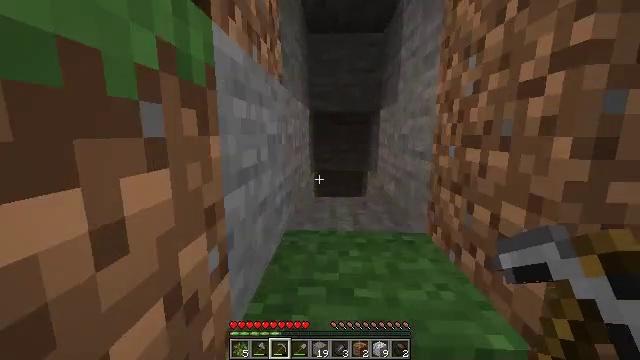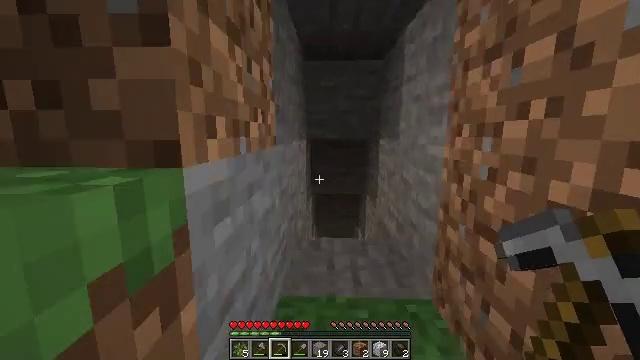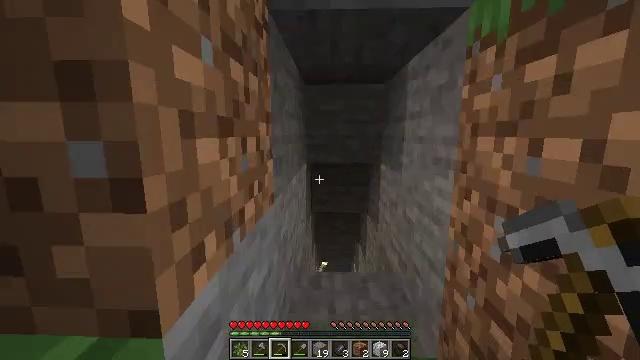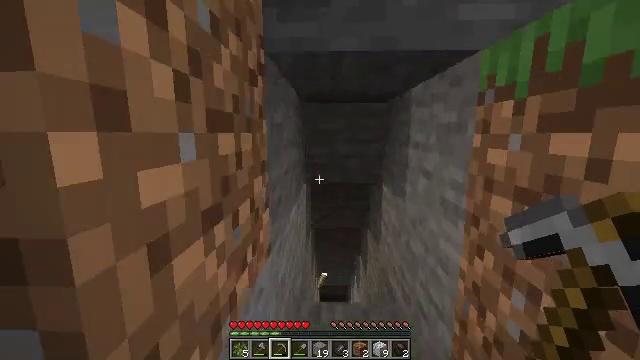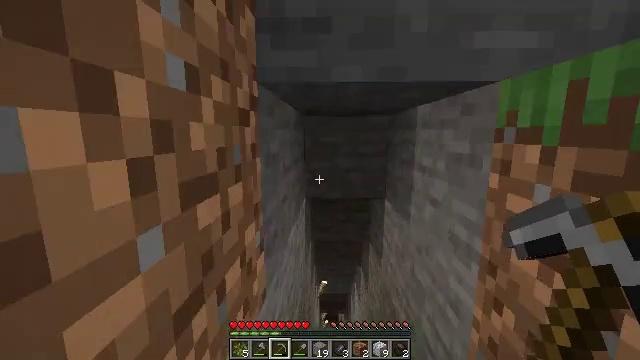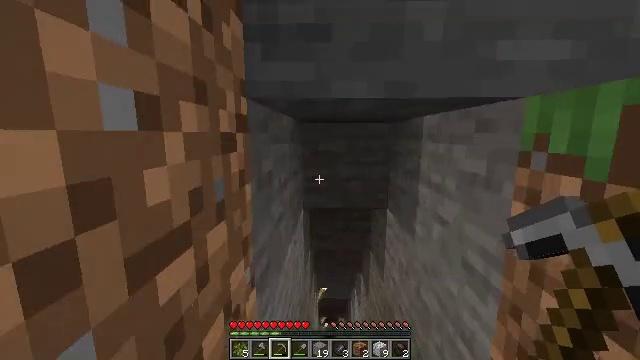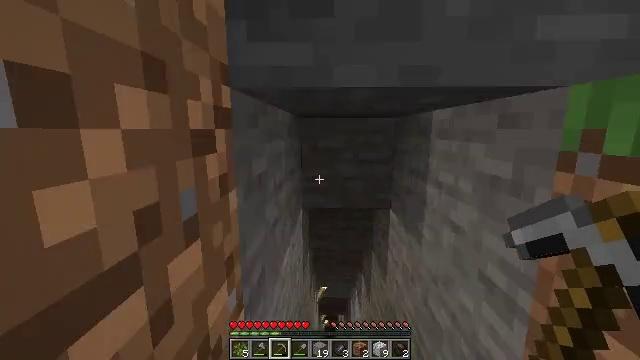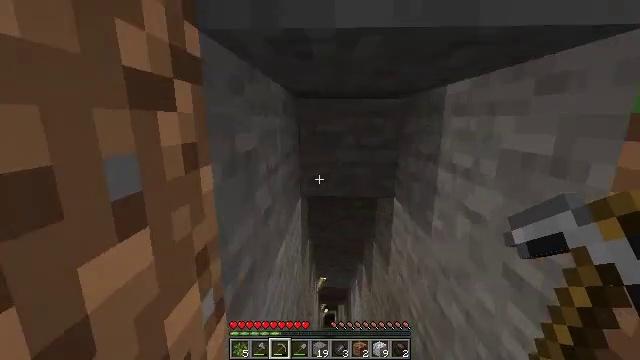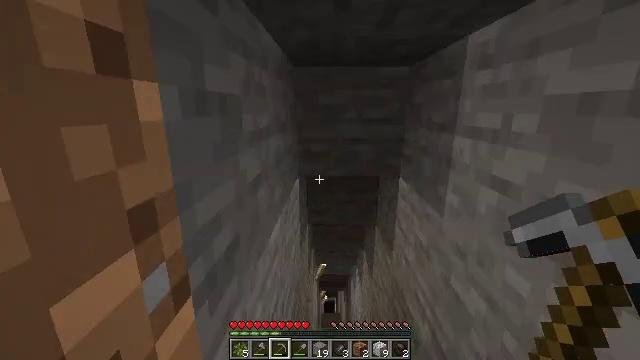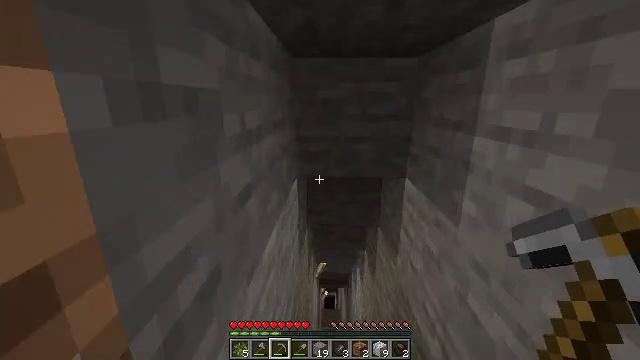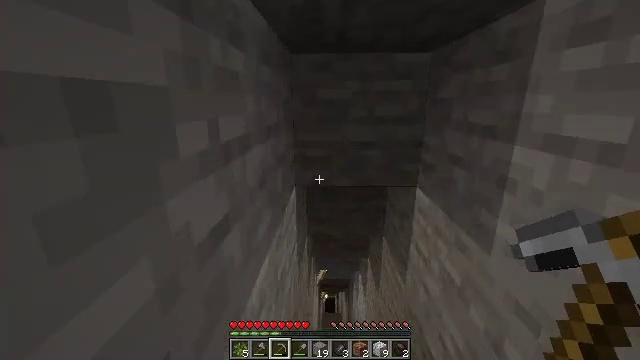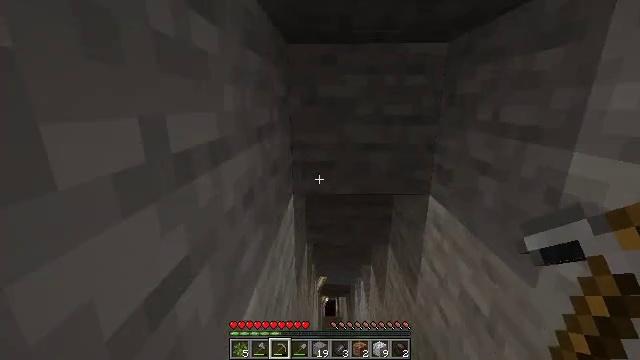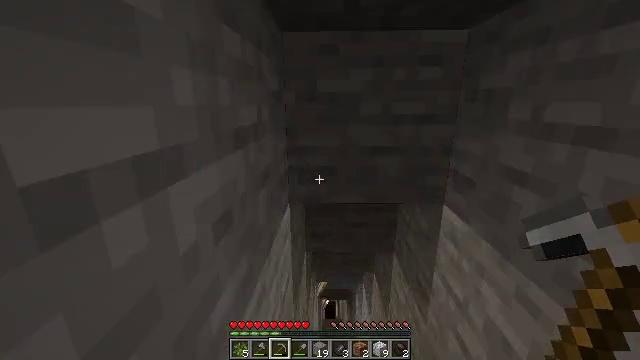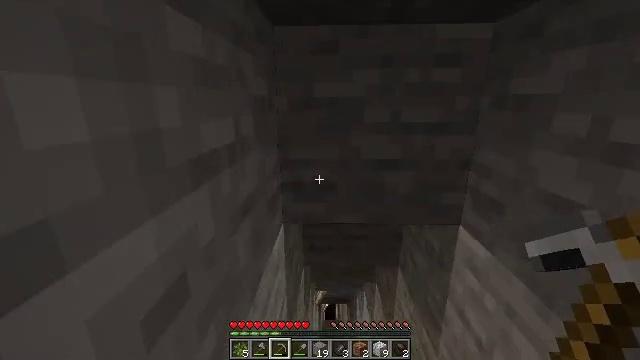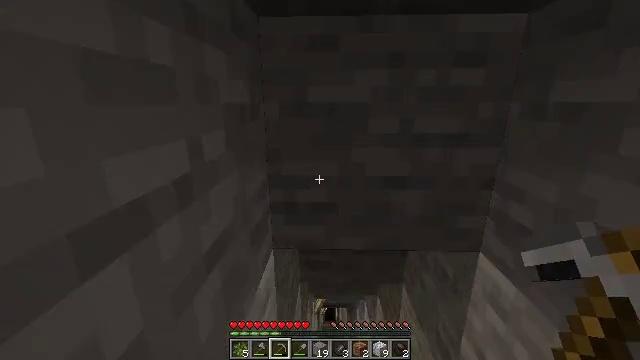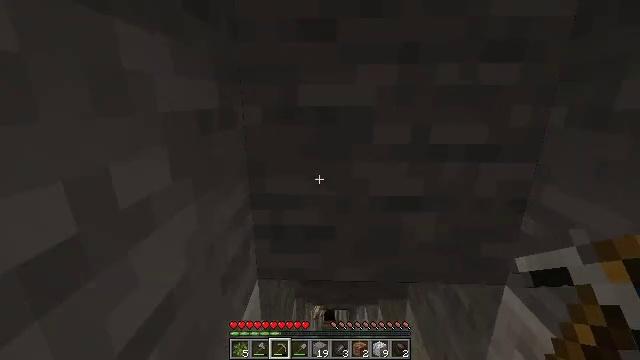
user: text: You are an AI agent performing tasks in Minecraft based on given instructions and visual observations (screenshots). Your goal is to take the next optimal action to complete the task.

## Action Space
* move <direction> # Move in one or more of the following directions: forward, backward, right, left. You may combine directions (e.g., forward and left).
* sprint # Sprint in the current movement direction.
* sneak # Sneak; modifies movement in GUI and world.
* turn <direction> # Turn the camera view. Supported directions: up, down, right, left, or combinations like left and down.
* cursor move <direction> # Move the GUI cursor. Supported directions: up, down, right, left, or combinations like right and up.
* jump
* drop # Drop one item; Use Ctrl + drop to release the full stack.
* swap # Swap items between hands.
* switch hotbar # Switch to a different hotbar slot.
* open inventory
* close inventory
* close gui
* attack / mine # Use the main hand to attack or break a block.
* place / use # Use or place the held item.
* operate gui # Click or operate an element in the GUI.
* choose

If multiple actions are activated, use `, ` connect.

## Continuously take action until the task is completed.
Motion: motion action
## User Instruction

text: Mine stone underground.
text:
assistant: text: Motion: move forward, jump
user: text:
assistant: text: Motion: move forward, jump
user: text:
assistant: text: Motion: move forward, jump
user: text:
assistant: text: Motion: move forward, jump
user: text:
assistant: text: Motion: move forward
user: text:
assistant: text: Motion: move forward
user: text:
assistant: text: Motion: move forward, turn down
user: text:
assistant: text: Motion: move forward, turn down
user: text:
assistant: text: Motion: move forward, turn down
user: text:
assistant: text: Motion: move forward
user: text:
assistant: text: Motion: move forward
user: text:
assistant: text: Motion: move forward
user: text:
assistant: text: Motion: move forward
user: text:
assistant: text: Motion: move forward
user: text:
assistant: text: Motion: move forward
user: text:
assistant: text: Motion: move forward, turn down
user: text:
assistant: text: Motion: move forward, turn down
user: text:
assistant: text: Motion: move forward, turn right and down
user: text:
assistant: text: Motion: move forward, turn right and down
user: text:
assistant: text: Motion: move forward, turn right and down
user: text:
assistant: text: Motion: move forward, turn right and down
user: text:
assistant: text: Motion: move forward, turn right and down
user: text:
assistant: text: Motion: move forward, turn down
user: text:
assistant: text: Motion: move forward
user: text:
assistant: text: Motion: move forward
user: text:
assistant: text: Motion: move forward
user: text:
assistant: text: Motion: move forward
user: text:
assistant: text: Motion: move forward
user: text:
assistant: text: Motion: move forward
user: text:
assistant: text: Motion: move forward